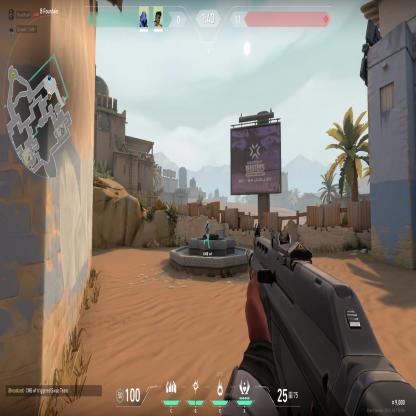
Label: teammate